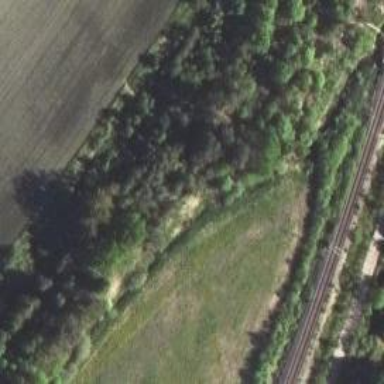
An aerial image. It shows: Abandoned railway next to driveway.